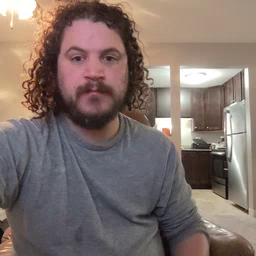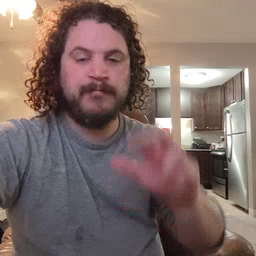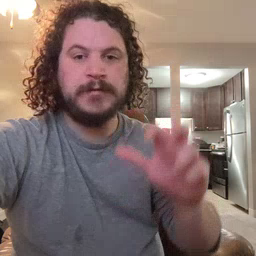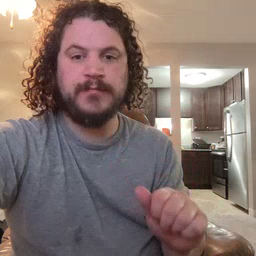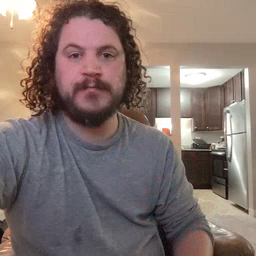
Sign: pizza